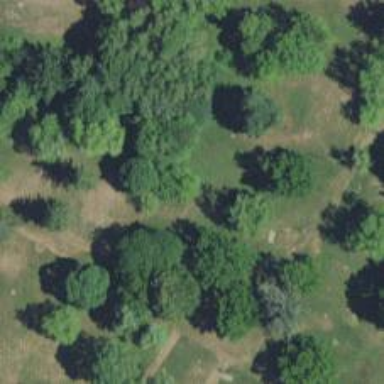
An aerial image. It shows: Disc golf tee.